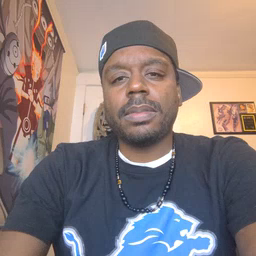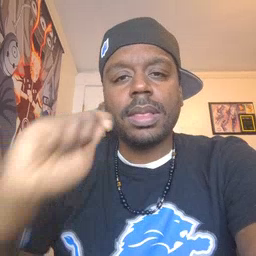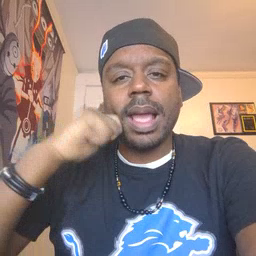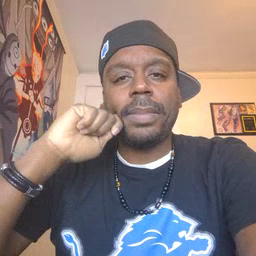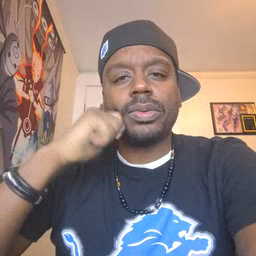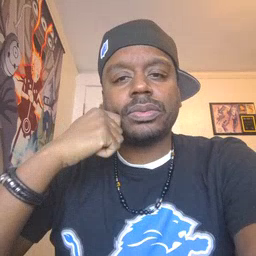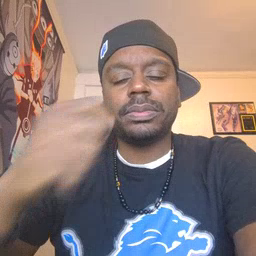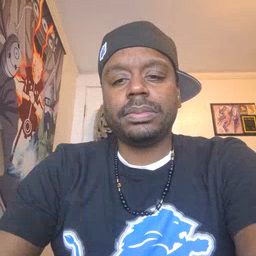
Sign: apple